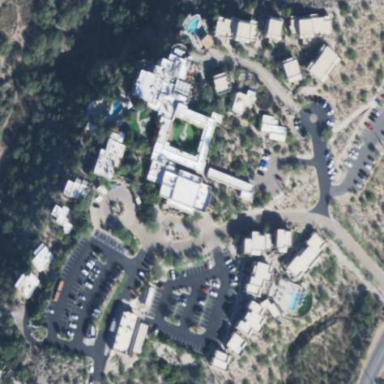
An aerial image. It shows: Hotel offering tourism services.